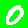
Digit: 0